Field crop: maize
Growth stage: 1
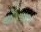
Species: datura